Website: macys
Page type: account-dashboard
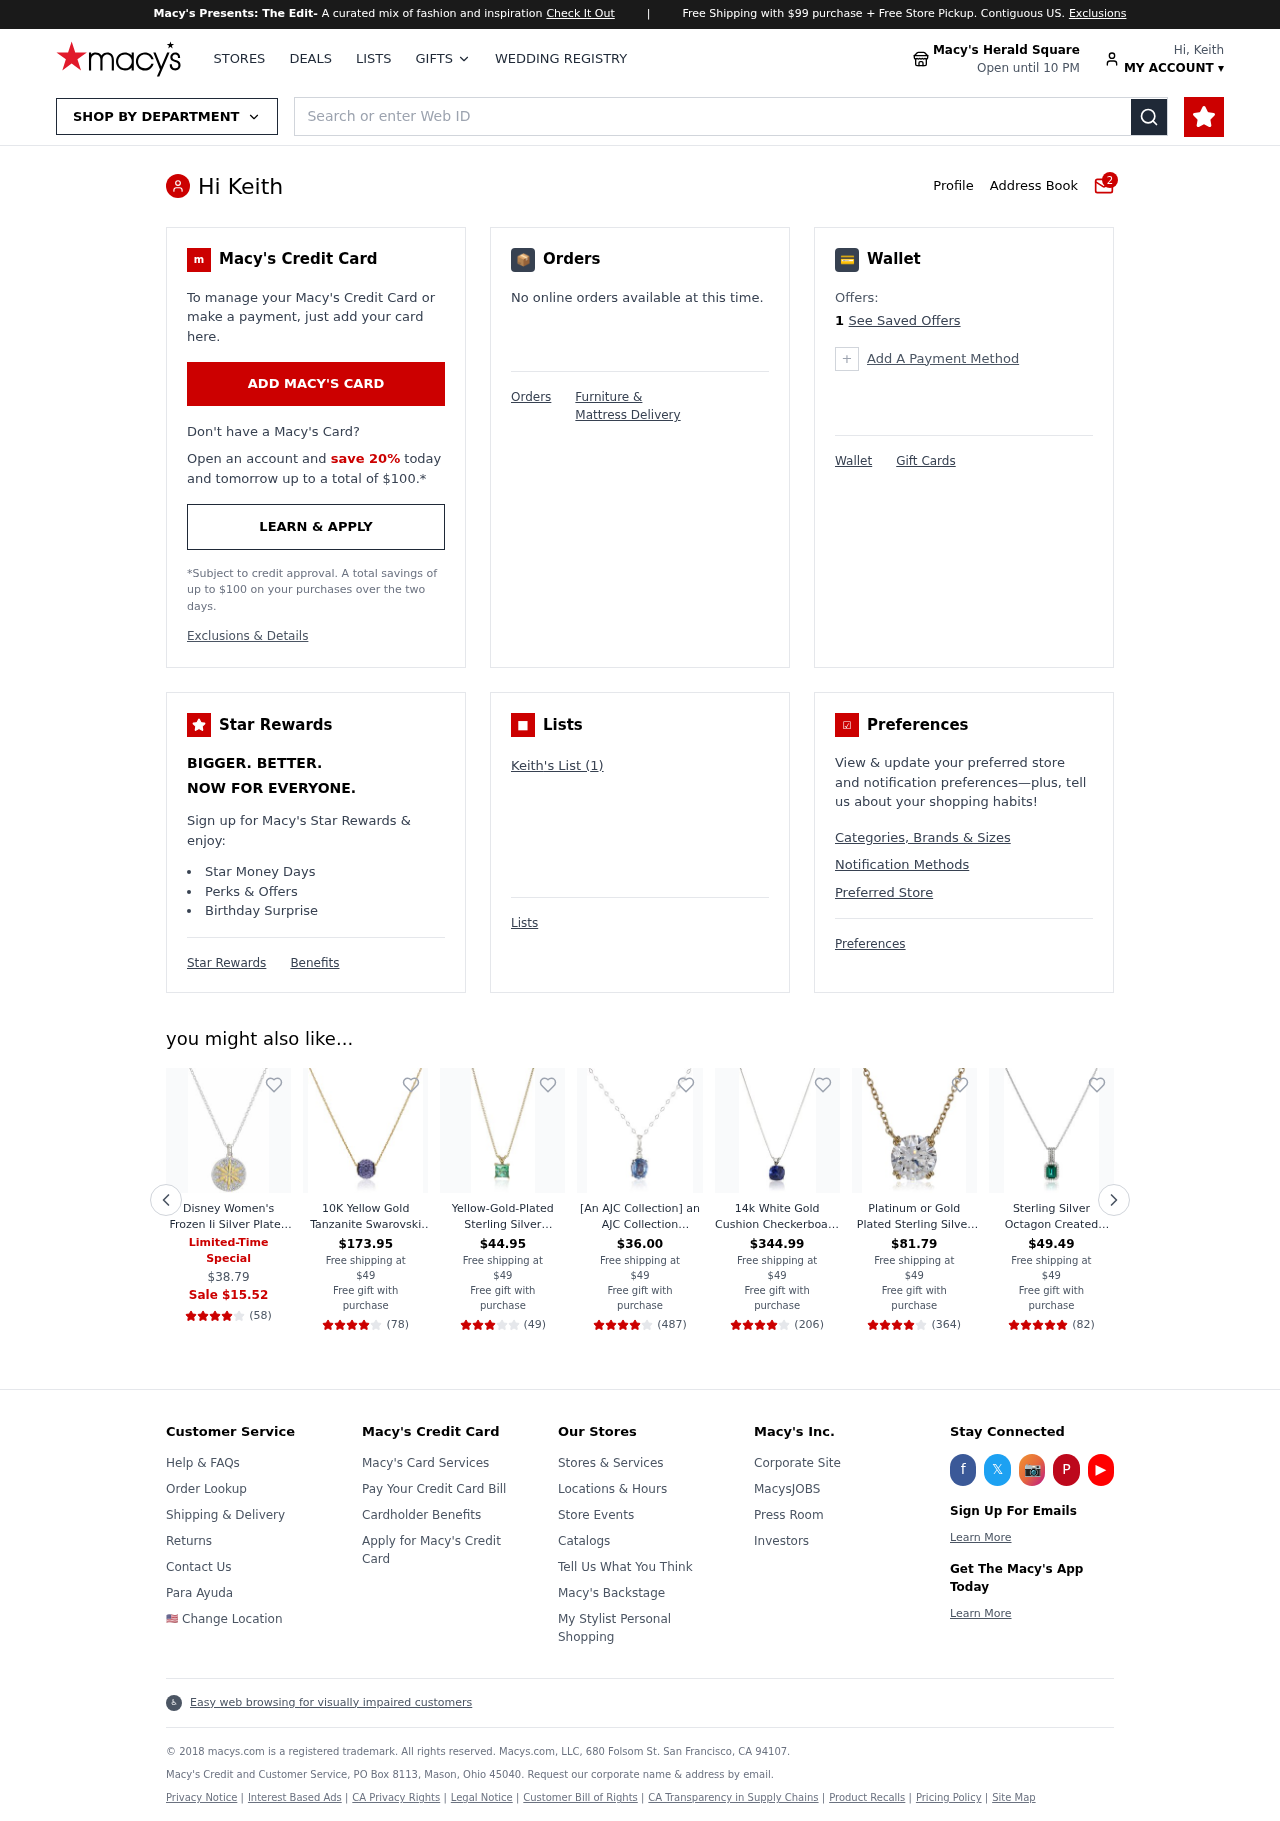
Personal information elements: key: PII_FIRSTNAME
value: Keith
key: PII_LOCATION1_NAME
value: Macy's Herald Square
Product elements: key: PRODUCT1_NAME
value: Disney Women's Frozen Ii Silver Plated "True To Myself" Crystal Pendant Necklace, 16" With 2" Extend
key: PRODUCT1_NUM_RATINGS
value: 58
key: PRODUCT1_PRICE
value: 38.79
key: PRODUCT1_RATING
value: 4
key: PRODUCT2_NAME
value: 10K Yellow Gold Tanzanite Swarovski Crystal Slide Ball Pendant Necklace with Gold Filled Chain, 18"
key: PRODUCT2_NUM_RATINGS
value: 78
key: PRODUCT2_PRICE
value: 173.95
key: PRODUCT2_RATING
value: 4.2
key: PRODUCT3_NAME
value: Yellow-Gold-Plated Sterling Silver Princess-Cut Solitaire Pendant Necklace made with Swarovski Zirco
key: PRODUCT3_NUM_RATINGS
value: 49
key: PRODUCT3_PRICE
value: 44.95
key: PRODUCT3_RATING
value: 3.3
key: PRODUCT4_NAME
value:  [An AJC Collection] an AJC Collection September birthstone Sapphire K10 White Gold Necklace 0451 – 
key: PRODUCT4_NUM_RATINGS
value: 487
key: PRODUCT4_PRICE
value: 36
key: PRODUCT4_RATING
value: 4.4
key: PRODUCT5_NAME
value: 14k White Gold Cushion Checkerboard Cut Created Blue Sapphire Pendant Necklace (8mm)
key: PRODUCT5_NUM_RATINGS
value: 206
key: PRODUCT5_PRICE
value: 344.99
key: PRODUCT5_RATING
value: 4.3
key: PRODUCT6_NAME
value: Platinum or Gold Plated Sterling Silver Swarovski Zirconia Round Solitaire Pendant Necklace
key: PRODUCT6_NUM_RATINGS
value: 364
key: PRODUCT6_PRICE
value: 81.79
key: PRODUCT6_RATING
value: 4.2
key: PRODUCT7_NAME
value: Sterling Silver Octagon Created Emerald and Round Created White Sapphire Pendant Necklace
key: PRODUCT7_NUM_RATINGS
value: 82
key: PRODUCT7_PRICE
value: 49.49
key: PRODUCT7_RATING
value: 4.5
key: PRODUCT1_SALE_PRICE
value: Sale $15.52
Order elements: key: ORDER_FREE_SHIPPING_MIN
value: $99
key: ORDER_STORE_HOURS
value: Open until 10 PM
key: ORDER_NUM_MESSAGES
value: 2
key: ORDER_DISCOUNT_PERCENT
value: save 20%
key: ORDER_MAX_SAVINGS
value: $100
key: ORDER_MAX_SAVINGS2
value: $100
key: ORDER_NUM_OFFERS
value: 1
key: ORDER_NUM_LIST_ITEMS
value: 1
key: ORDER_FREE_SHIPPING_THRESHOLD
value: $49
Search elements: key: HEADER_SEARCH
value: Search or enter Web ID